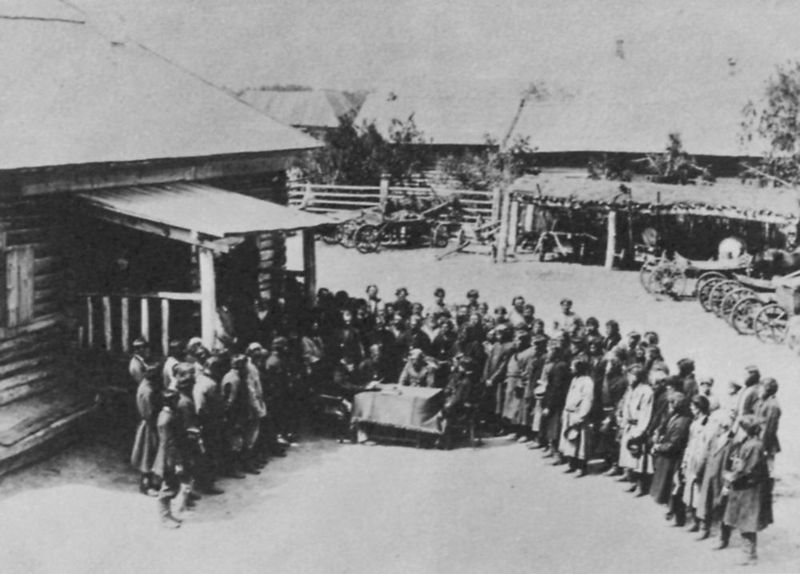
Titel: Eine Wolost-(Gemeinde-) Versammlung
Künstler: Russischer Photograph
Standort: Paris
Institution: Institut d'Etudes Slaves, Bibliothèque
Schlagwörter: himmel, mann, schatten, umhang, weiß, bäume, frauen, menschen, sitzen, frau, grau, hell, holz, hüte, licht, männer, schwarz, straße, stuhl, terasse, tisch, dach, haus, zaun, menge, mensch, stehen, tischtuch, horizont, häuser, hütte, land, haare, räder, schuhe, russland, dorf, dächer, bauernhof, hof, hütten, kutsche, platz, rad, unterstand, foto, innenhof, kanone, maschine, mäntel, stiefel, gruppenbild, halbkreis, musterung, holzhütte, schreiber, vordach, russen, holzhaus, baracke, maschinen, juden, appell, aufstellung, landvolk, arbeitslager, registrierung, kolchose, fotigrafie, fottografie, motorrad, pfug, wandmauer, zälung